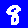
Digit: 8